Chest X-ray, AP view. Patient: 57 years old, sex F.
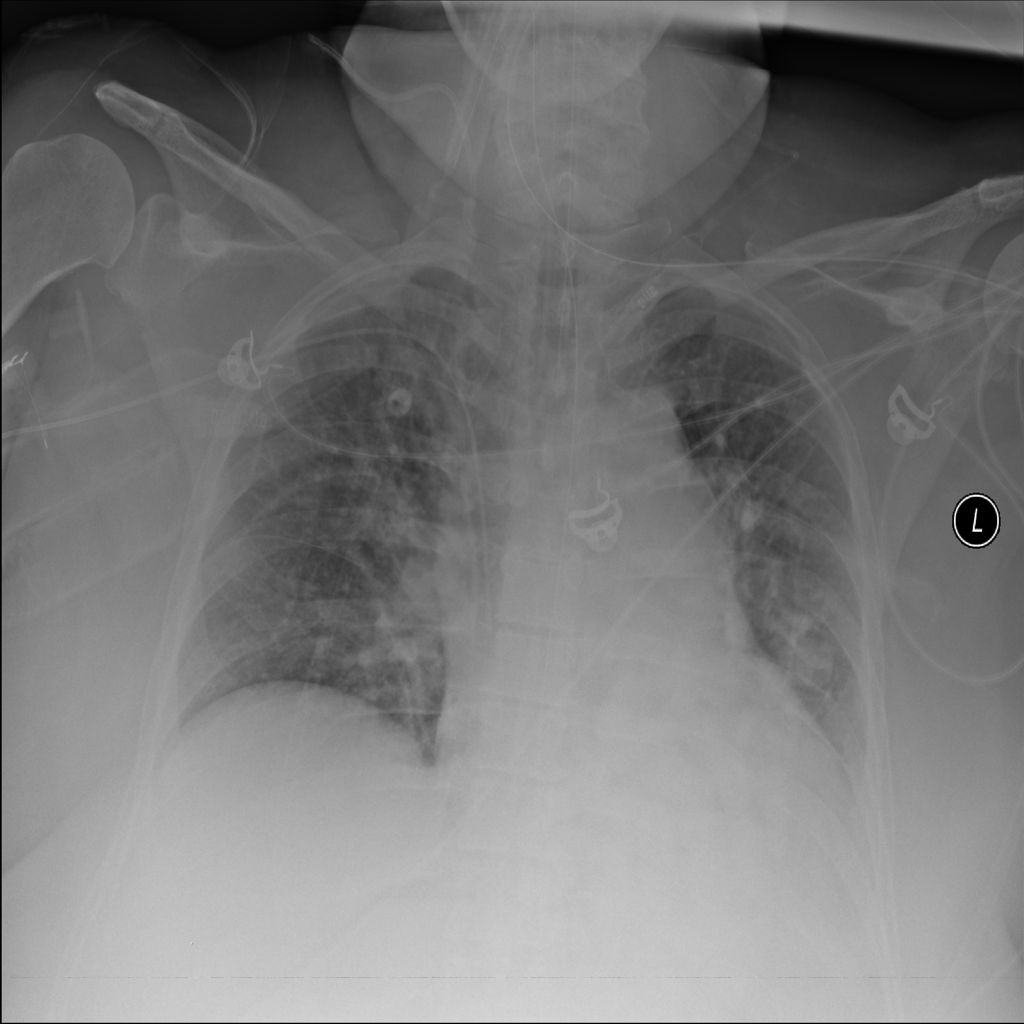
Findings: Atelectasis